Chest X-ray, AP view. Patient: 56 years old, sex F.
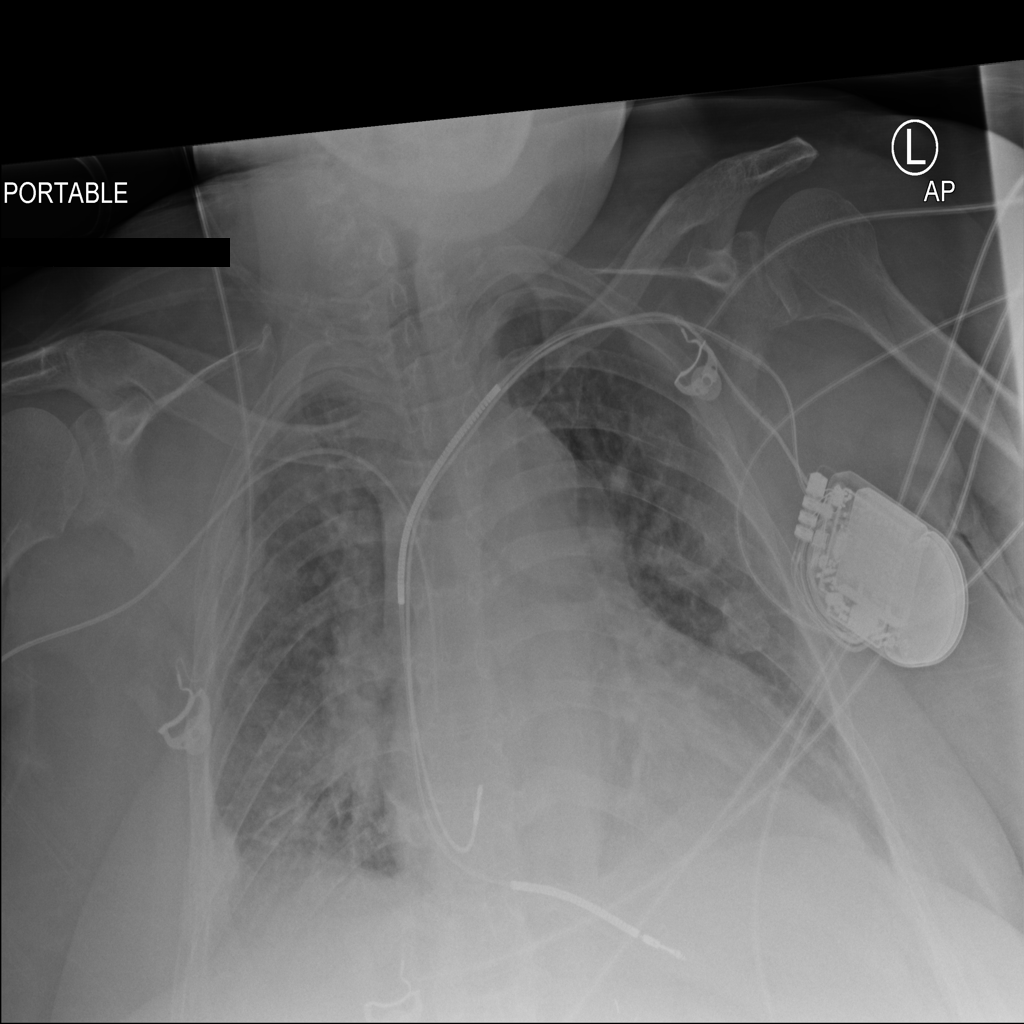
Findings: Nodule